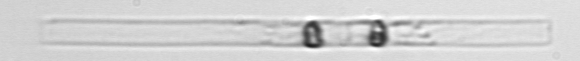
Label: Dactyliosolen_blavyanus